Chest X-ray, PA view. Patient: 70 years old, sex M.
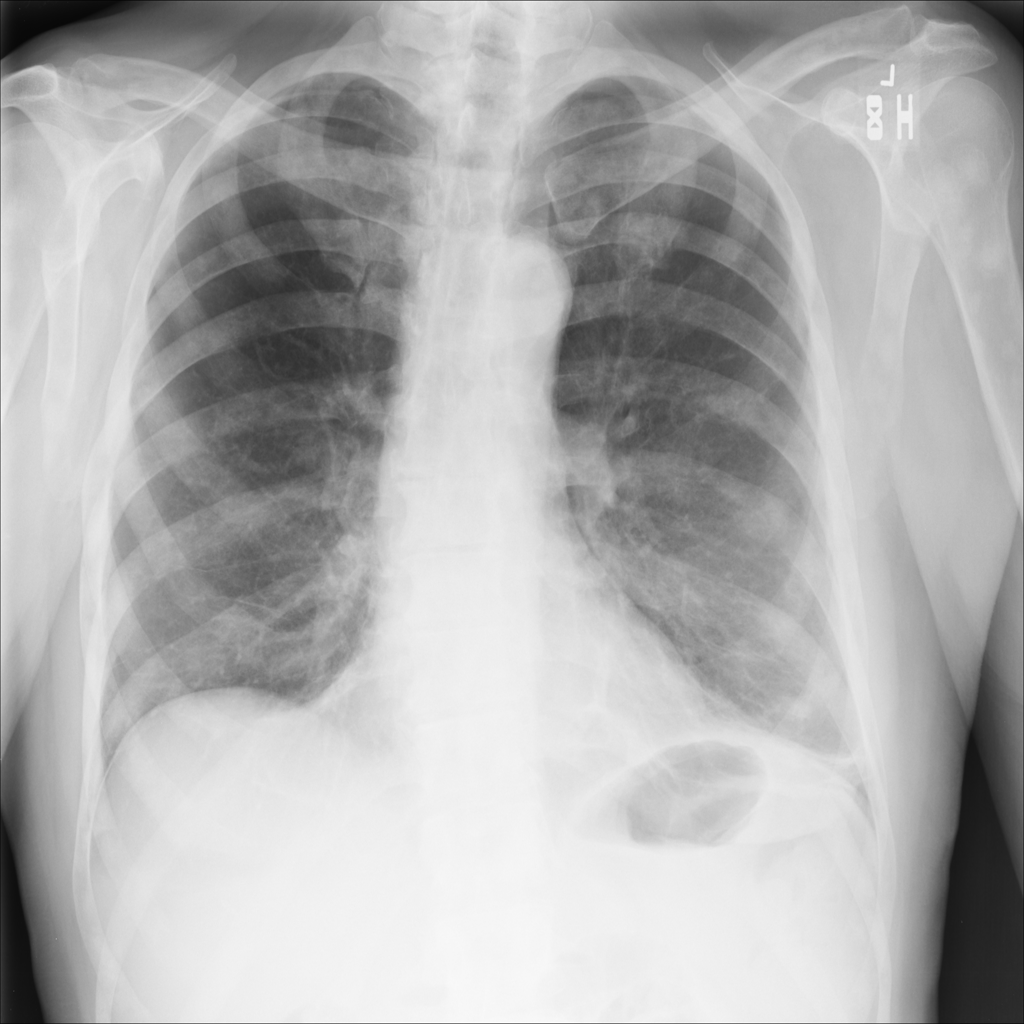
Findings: Atelectasis